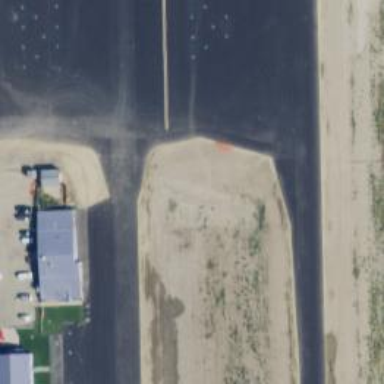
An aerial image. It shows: Taxiway at the airport with asphalt surface.